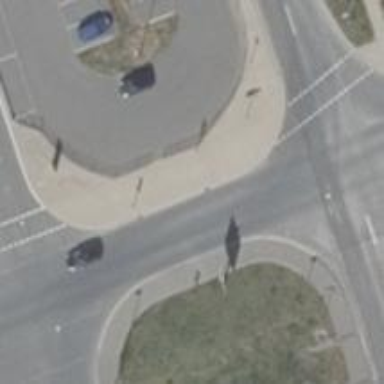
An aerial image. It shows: Uncontrolled crossing on the road.